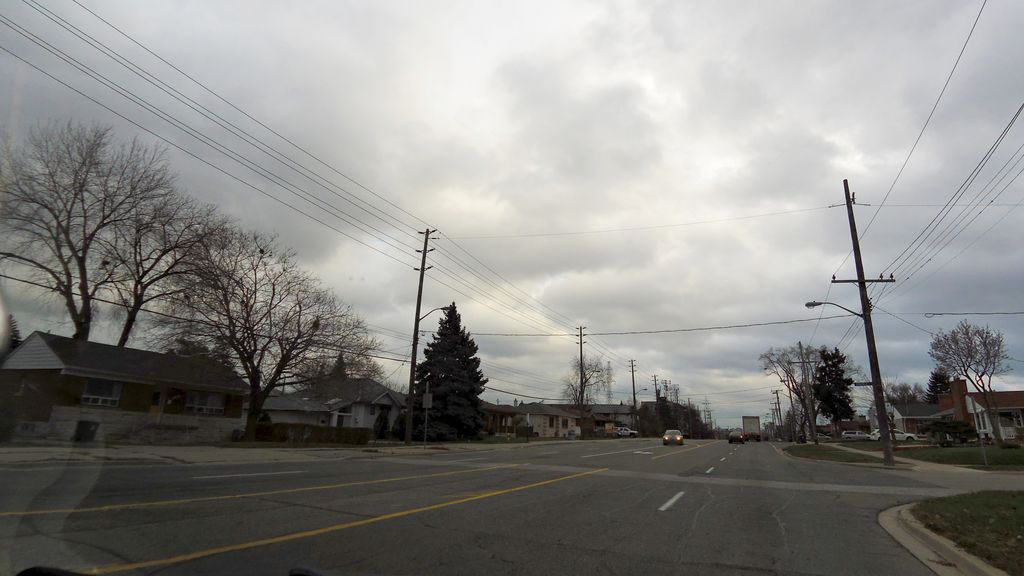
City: toronto